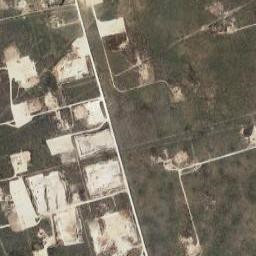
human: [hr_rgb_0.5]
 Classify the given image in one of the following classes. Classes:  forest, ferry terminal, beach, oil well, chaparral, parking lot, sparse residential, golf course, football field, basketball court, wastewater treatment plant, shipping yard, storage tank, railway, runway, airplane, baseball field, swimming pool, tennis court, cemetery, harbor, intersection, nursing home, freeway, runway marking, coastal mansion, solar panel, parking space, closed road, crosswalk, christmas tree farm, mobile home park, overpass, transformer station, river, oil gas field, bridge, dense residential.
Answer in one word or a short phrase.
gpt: oil gas field